Interaction volume radius: 10 \u00c5
Interaction volume height: 20 \u00c5
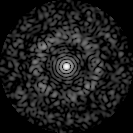
Disorder parameter: 0.8257